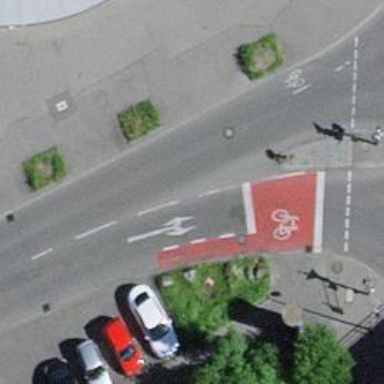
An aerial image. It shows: Road with traffic signals controlling the flow of traffic.